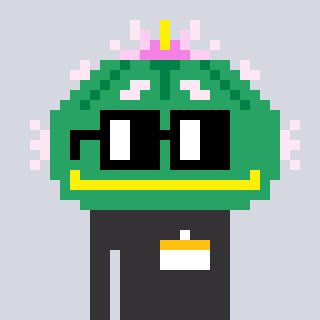
a pixel art character with square black glasses, a peyote-shaped head and a grayscale-colored body on a cool background